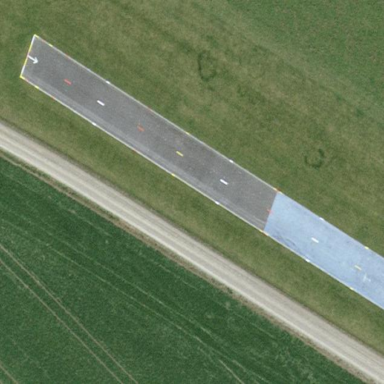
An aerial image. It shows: Runway at airport.